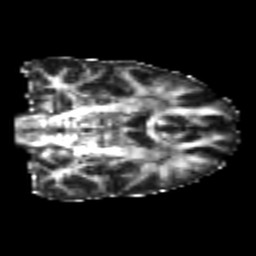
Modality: FA
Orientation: coronal
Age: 24
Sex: female
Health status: healthy
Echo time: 0.074 s